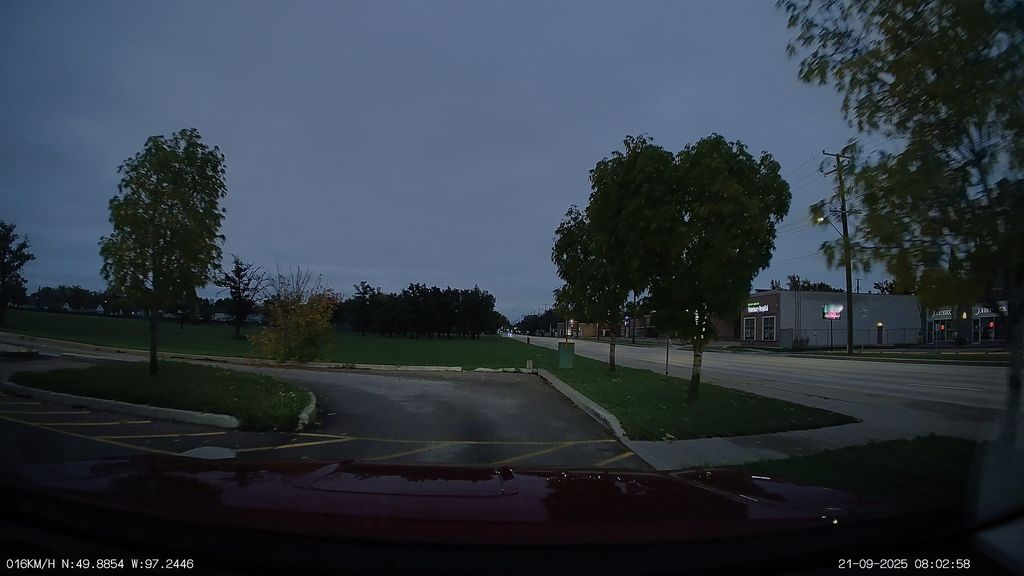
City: winnipeg